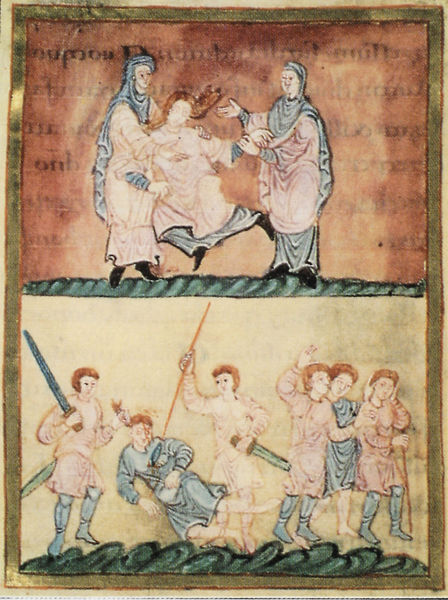
Titel: Kiliansvita
Institution: Hannover, Niedersäschische Landesbibliothek
Schlagwörter: kampf, frauen, frau, männer, szene, rot, rahmen, tot, tragen, kind, stock, schrift, lanze, fallen, illustration, schwert, waffen, stiefel, justiz, jesus, qual, mittelalter, speer, töten, goldrand, miniatur, szenen, hexe, buchmalerei, folter, 12. jahrhundert